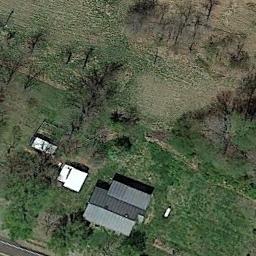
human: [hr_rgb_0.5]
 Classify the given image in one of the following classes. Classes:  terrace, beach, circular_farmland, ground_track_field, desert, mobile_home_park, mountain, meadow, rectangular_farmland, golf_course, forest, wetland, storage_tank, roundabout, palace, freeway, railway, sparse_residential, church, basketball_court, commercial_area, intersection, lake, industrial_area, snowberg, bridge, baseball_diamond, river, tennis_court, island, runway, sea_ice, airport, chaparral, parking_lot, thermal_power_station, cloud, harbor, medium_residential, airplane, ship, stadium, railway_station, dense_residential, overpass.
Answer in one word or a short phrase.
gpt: sparse_residential